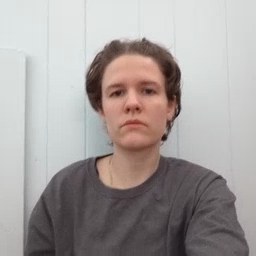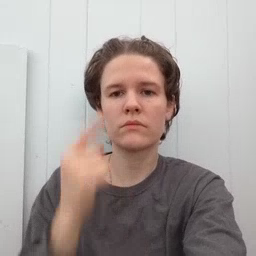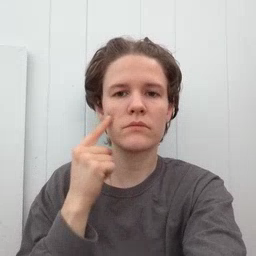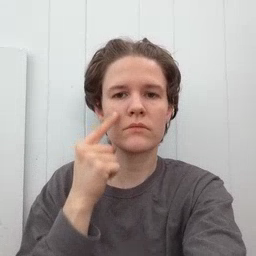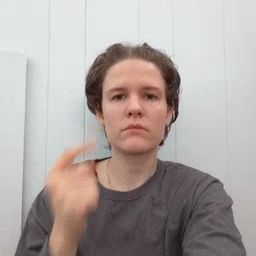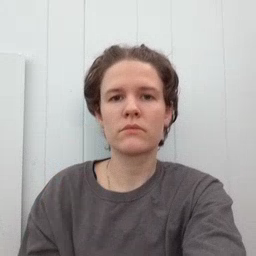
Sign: cheek